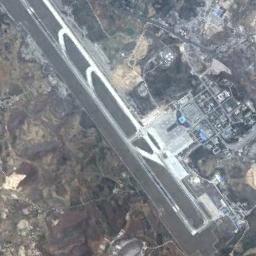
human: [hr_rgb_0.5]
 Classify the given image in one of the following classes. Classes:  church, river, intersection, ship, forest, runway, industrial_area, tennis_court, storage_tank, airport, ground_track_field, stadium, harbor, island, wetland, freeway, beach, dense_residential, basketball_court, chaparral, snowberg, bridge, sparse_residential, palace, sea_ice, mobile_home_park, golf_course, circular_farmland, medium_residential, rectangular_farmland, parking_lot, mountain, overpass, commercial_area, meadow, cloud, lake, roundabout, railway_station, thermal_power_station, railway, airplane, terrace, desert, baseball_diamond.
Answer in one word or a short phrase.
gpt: airport